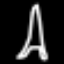
Label: The Eiffel Tower